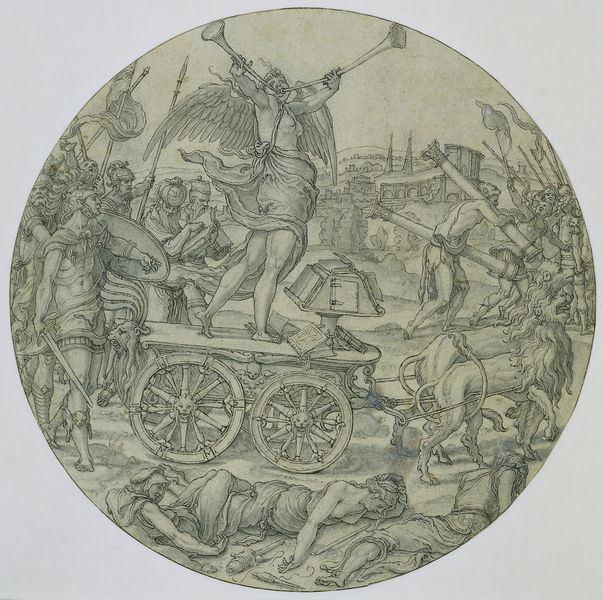
Titel: Triomf van de Faam
Künstler: Pieter (I) Coecke van Aelst
Standort: Amsterdam
Institution: Rijksmuseum
Schlagwörter: flügel, landschaft, frau, säule, säulen, gebäude, kirche, tücher, kreis, pferde, rund, räder, engel, fahnen, wagen, schlacht, halbnackt, ortschaft, schild, türme, radierung, stich, heer, löwen, posaunen, posaune, turban, rondell, trompete, befreiung, schlafcht